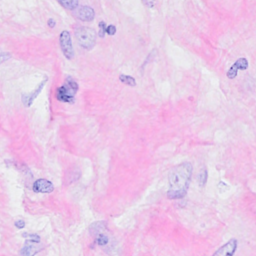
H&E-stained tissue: Breast